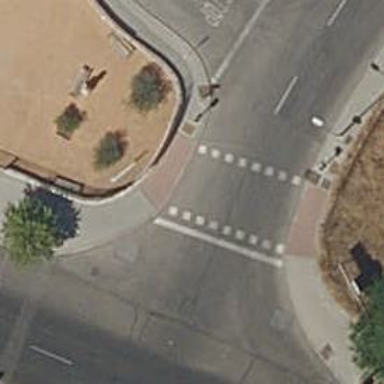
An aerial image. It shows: Paved footway with traffic signals at the crossing.